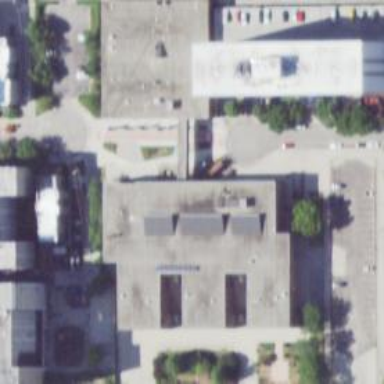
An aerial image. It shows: School building.